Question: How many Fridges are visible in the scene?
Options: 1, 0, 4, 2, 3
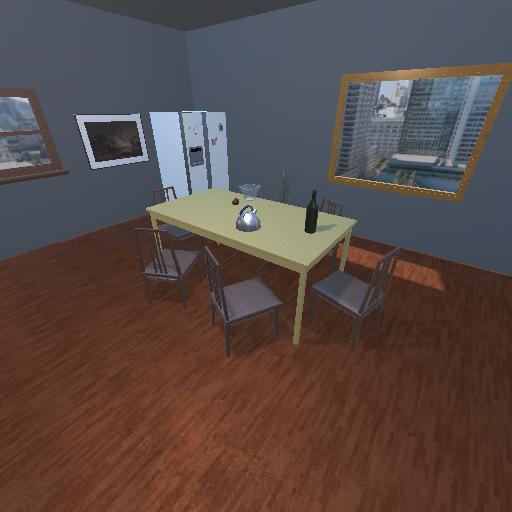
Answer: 1